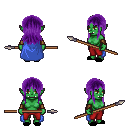
a pixel art fantasy rpg character, female body template, orc, green skin, blue cape, red pants, purple unkempt hairstyle, cloth bracers, black slippers, spear, four views (front, back, left, right), 2x2 character sprite sheet, small pixel art, hard edges, no anti-aliasing